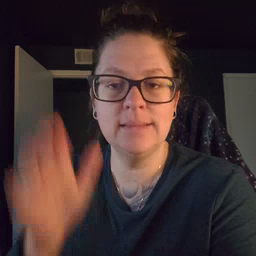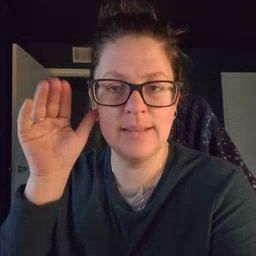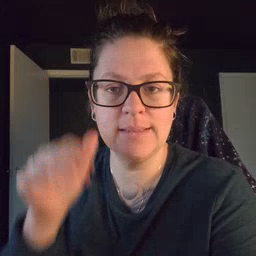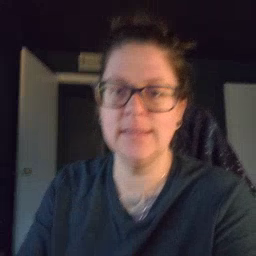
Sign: donkey